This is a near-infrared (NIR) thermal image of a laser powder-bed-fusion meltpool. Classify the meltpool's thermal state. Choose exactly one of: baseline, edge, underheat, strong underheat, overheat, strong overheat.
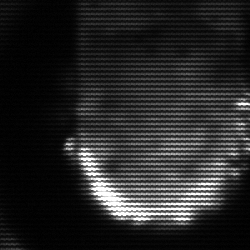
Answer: baseline